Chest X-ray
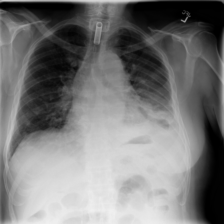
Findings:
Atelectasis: negative
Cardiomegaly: negative
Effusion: negative
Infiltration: negative
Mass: negative
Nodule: positive
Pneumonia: negative
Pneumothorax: negative
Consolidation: positive
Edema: negative
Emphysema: negative
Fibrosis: negative
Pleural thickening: negative
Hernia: negative